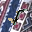
Label: 5